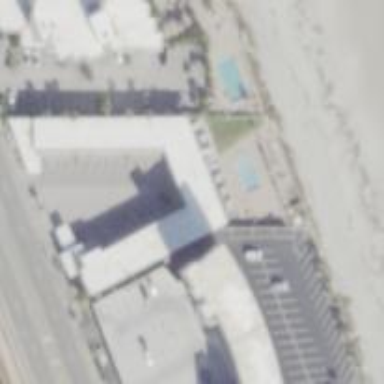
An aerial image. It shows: Motel building.